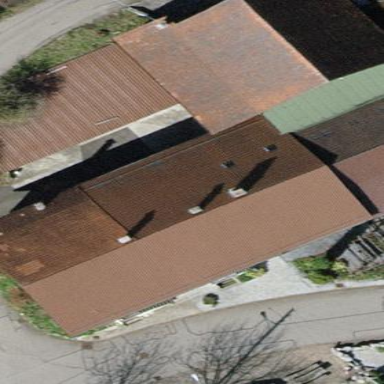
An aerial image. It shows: Farm building with gabled roof.